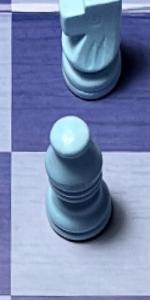
Label: Bishop_White